Interaction volume radius: 10 \u00c5
Interaction volume height: 40 \u00c5
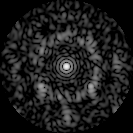
Disorder parameter: 0.6743